Chest X-ray. View position: PA
Patient age: 65
Patient sex: F
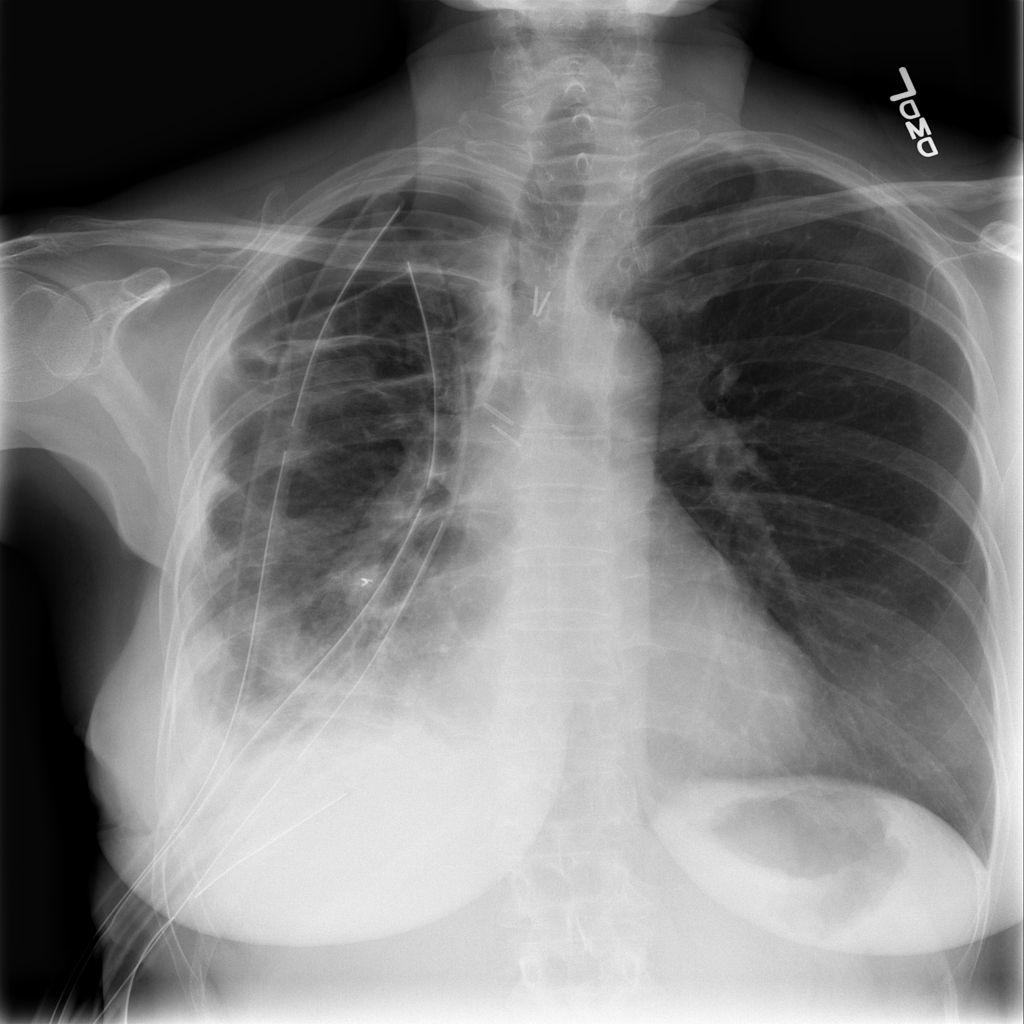
Finding: Pneumothorax